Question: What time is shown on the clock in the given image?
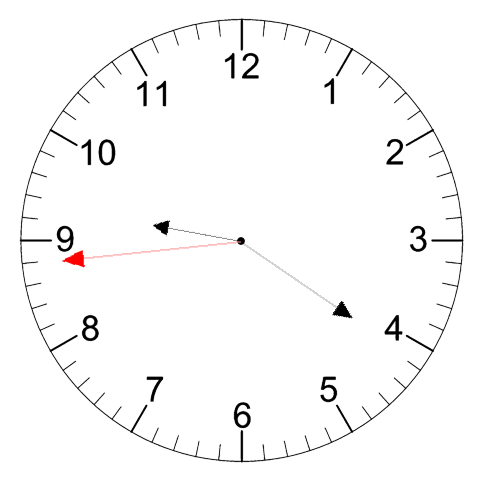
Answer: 09:20:44